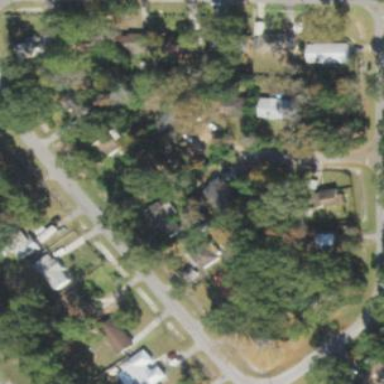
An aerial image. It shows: Residential area consisting of single-family homes.